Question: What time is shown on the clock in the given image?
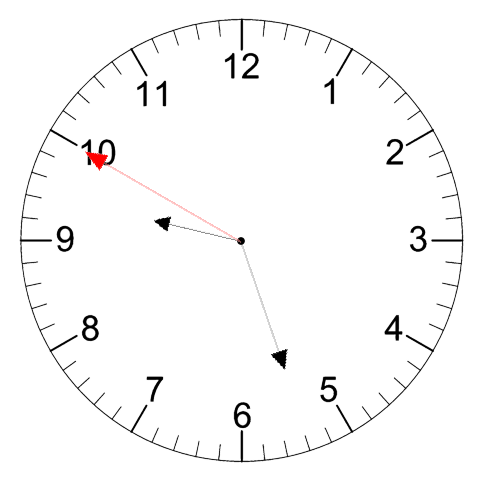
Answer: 09:26:50